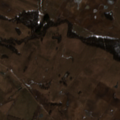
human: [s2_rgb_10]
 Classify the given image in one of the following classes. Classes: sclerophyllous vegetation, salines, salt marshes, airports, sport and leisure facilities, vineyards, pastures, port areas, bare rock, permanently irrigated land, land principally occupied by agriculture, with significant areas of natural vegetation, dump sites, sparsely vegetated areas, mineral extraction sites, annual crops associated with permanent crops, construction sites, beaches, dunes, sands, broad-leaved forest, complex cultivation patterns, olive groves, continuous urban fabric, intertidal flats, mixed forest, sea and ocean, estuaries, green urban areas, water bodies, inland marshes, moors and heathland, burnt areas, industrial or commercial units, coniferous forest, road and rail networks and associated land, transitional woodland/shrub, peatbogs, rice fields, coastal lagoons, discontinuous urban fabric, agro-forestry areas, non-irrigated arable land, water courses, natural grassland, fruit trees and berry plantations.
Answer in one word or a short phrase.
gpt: non-irrigated arable land, pastures, complex cultivation patterns, land principally occupied by agriculture, with significant areas of natural vegetation, broad-leaved forest